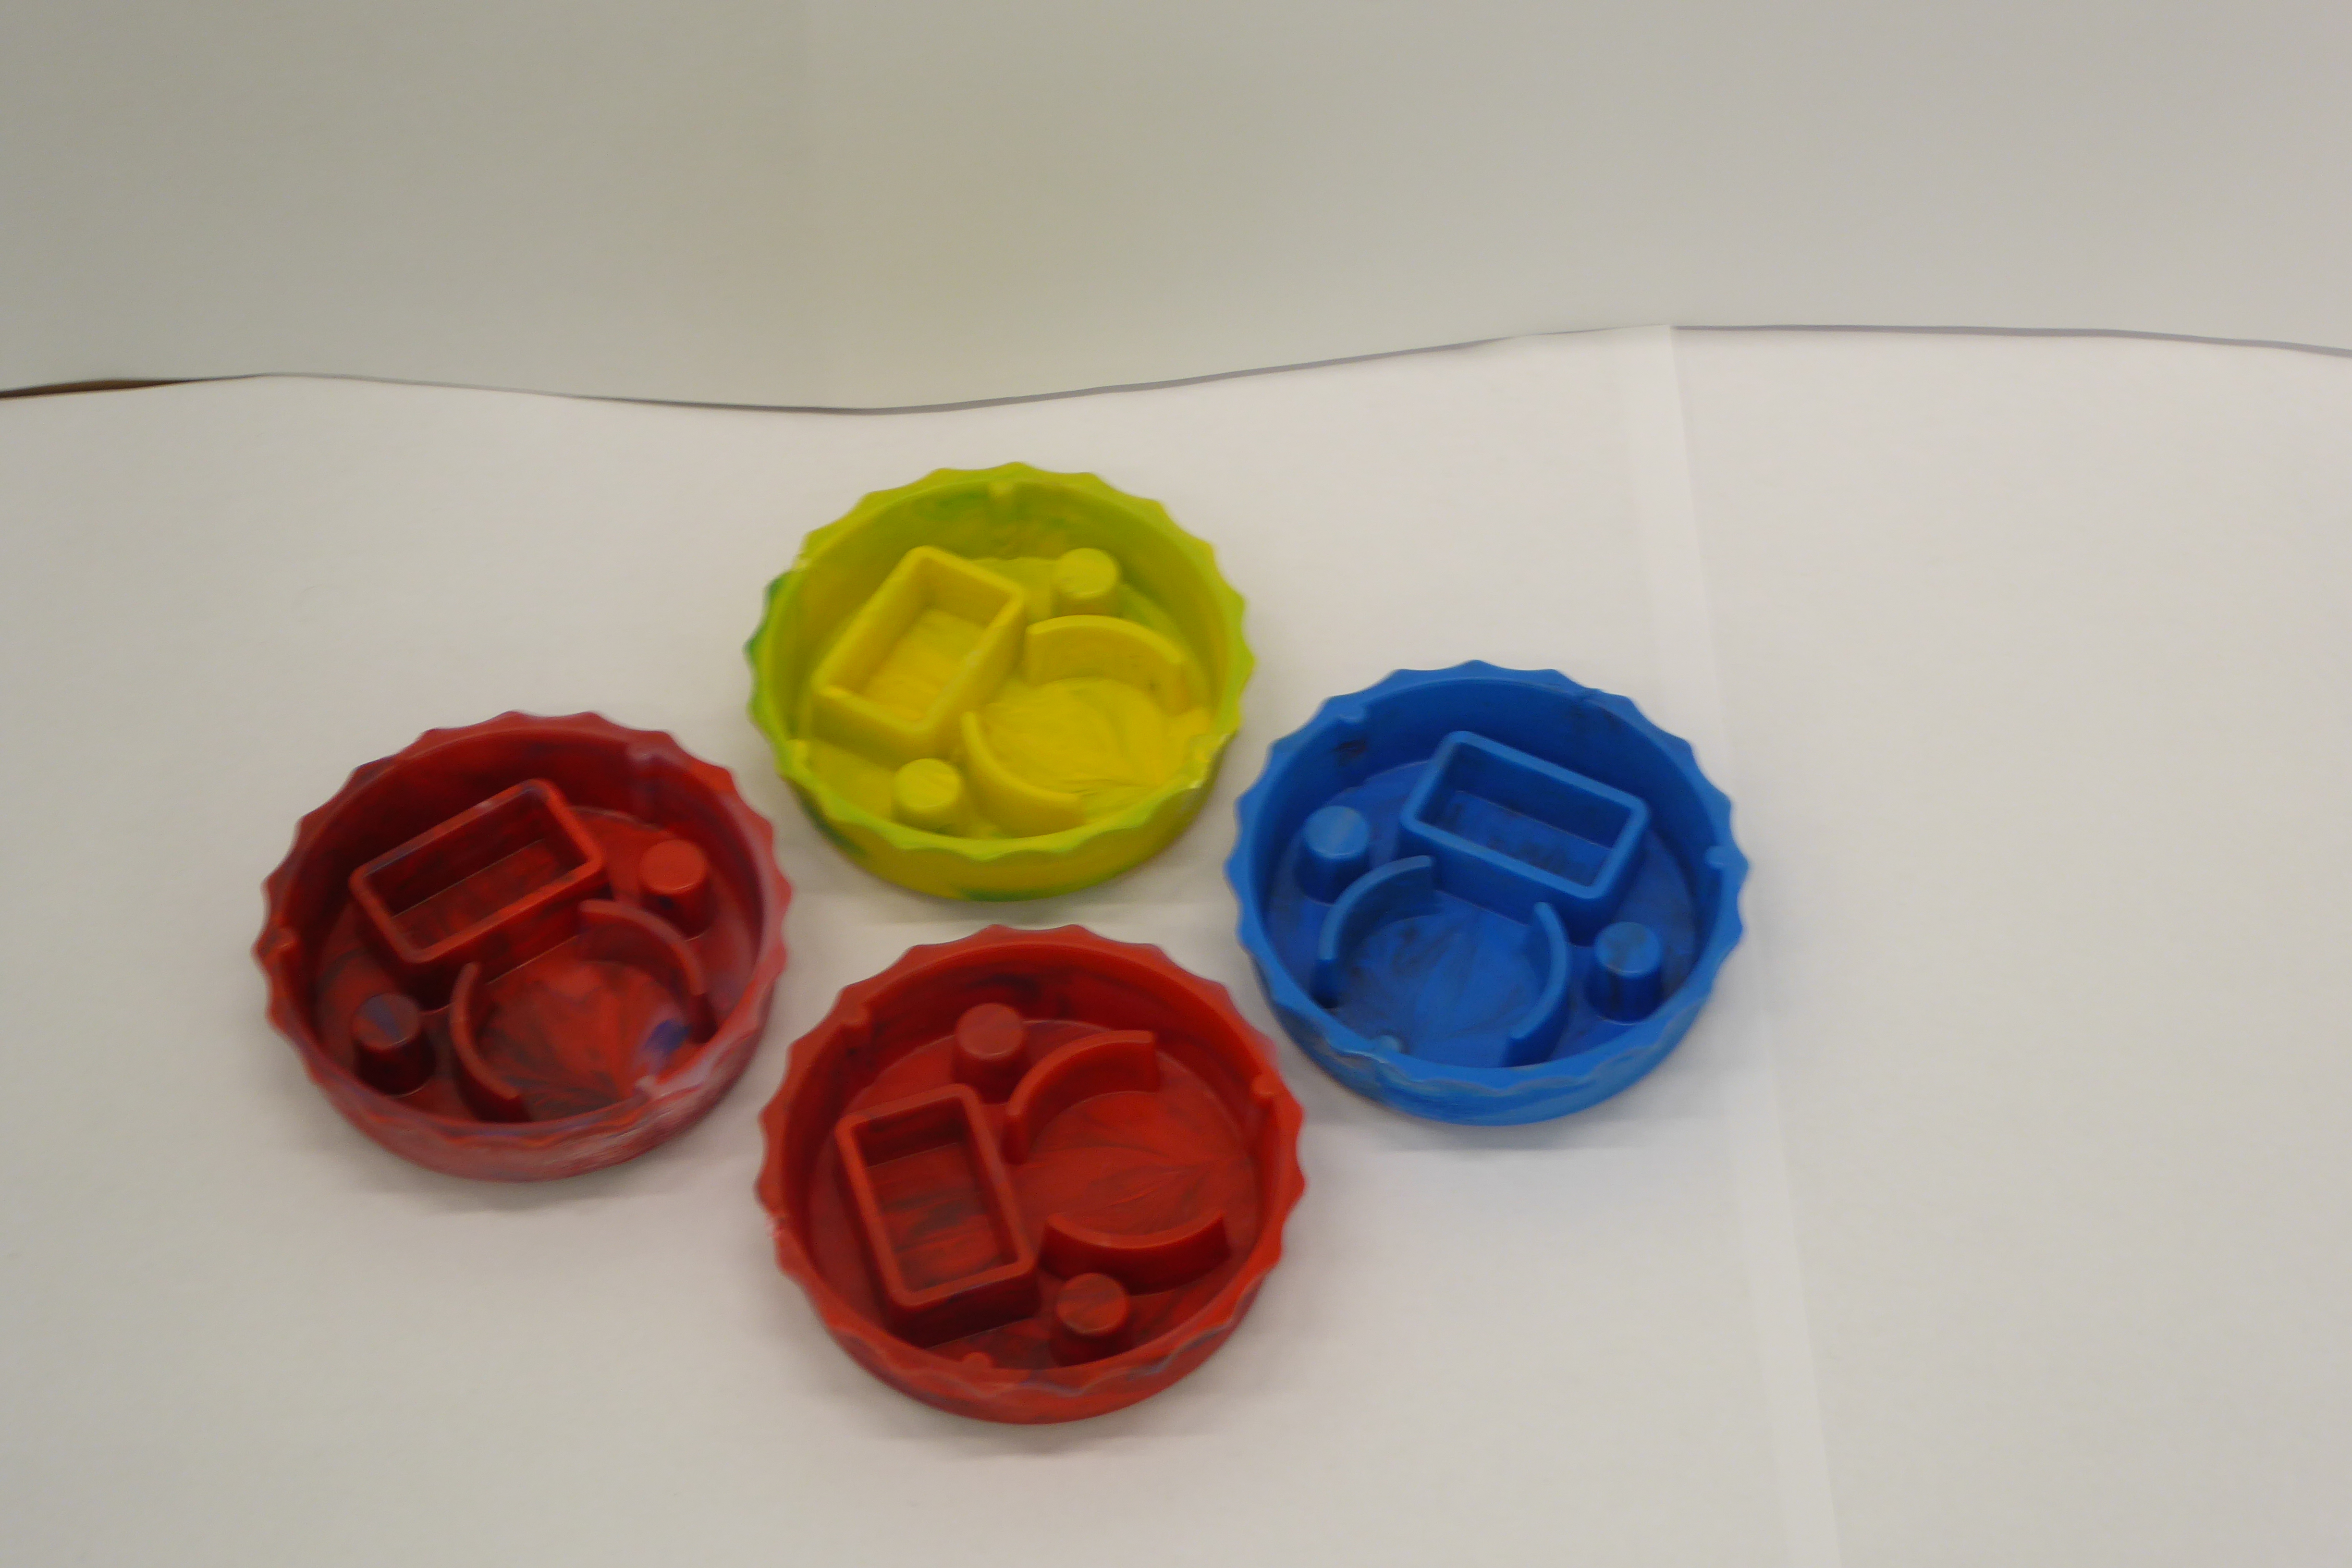
Label: Bottle Opener - Cover